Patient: sex F, age 35
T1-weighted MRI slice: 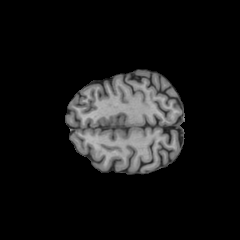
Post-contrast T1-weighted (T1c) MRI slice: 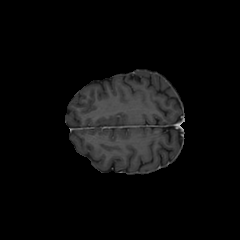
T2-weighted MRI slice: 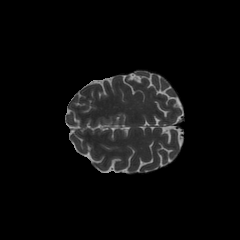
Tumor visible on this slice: no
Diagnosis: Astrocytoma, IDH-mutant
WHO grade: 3